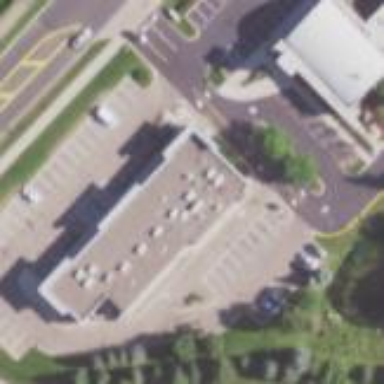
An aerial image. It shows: Mall building.